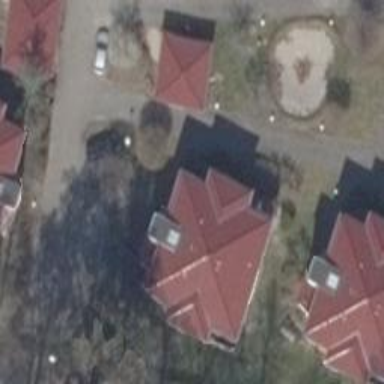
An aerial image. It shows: Detached building with pyramidal roof shape.